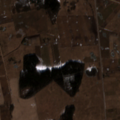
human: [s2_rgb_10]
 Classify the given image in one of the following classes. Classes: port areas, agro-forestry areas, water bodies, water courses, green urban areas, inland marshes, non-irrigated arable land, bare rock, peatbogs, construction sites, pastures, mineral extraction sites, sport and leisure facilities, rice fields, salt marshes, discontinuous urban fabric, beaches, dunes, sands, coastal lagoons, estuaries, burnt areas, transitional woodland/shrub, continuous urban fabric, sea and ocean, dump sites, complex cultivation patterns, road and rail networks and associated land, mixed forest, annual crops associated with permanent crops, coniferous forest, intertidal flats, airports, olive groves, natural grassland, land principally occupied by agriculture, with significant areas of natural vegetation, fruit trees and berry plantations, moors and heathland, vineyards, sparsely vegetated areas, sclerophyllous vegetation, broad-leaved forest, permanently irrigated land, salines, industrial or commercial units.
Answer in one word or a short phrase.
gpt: non-irrigated arable land, complex cultivation patterns, coniferous forest, mixed forest